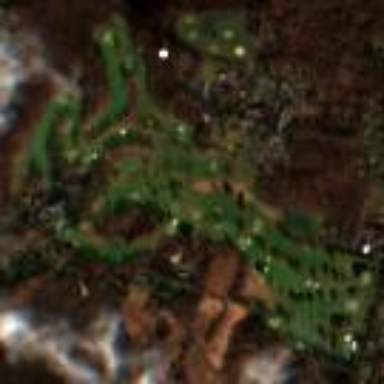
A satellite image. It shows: Golf course.